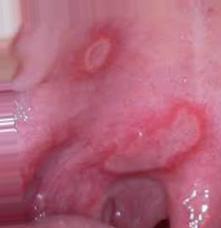
Condition: Mouth Ulcer